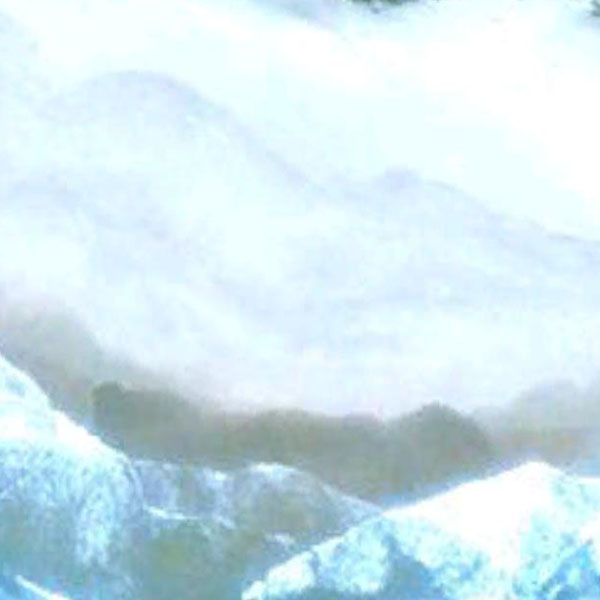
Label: Beach